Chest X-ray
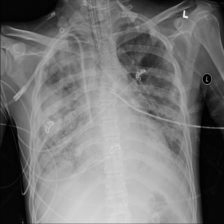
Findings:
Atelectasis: negative
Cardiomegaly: negative
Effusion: negative
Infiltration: positive
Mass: negative
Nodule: negative
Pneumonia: negative
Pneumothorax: negative
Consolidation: negative
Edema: negative
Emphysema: negative
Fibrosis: negative
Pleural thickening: negative
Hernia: negative